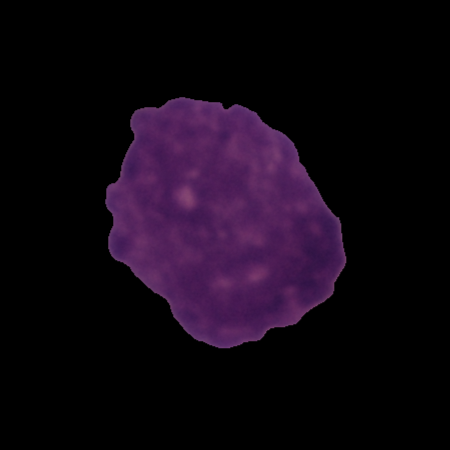
Label: cancer